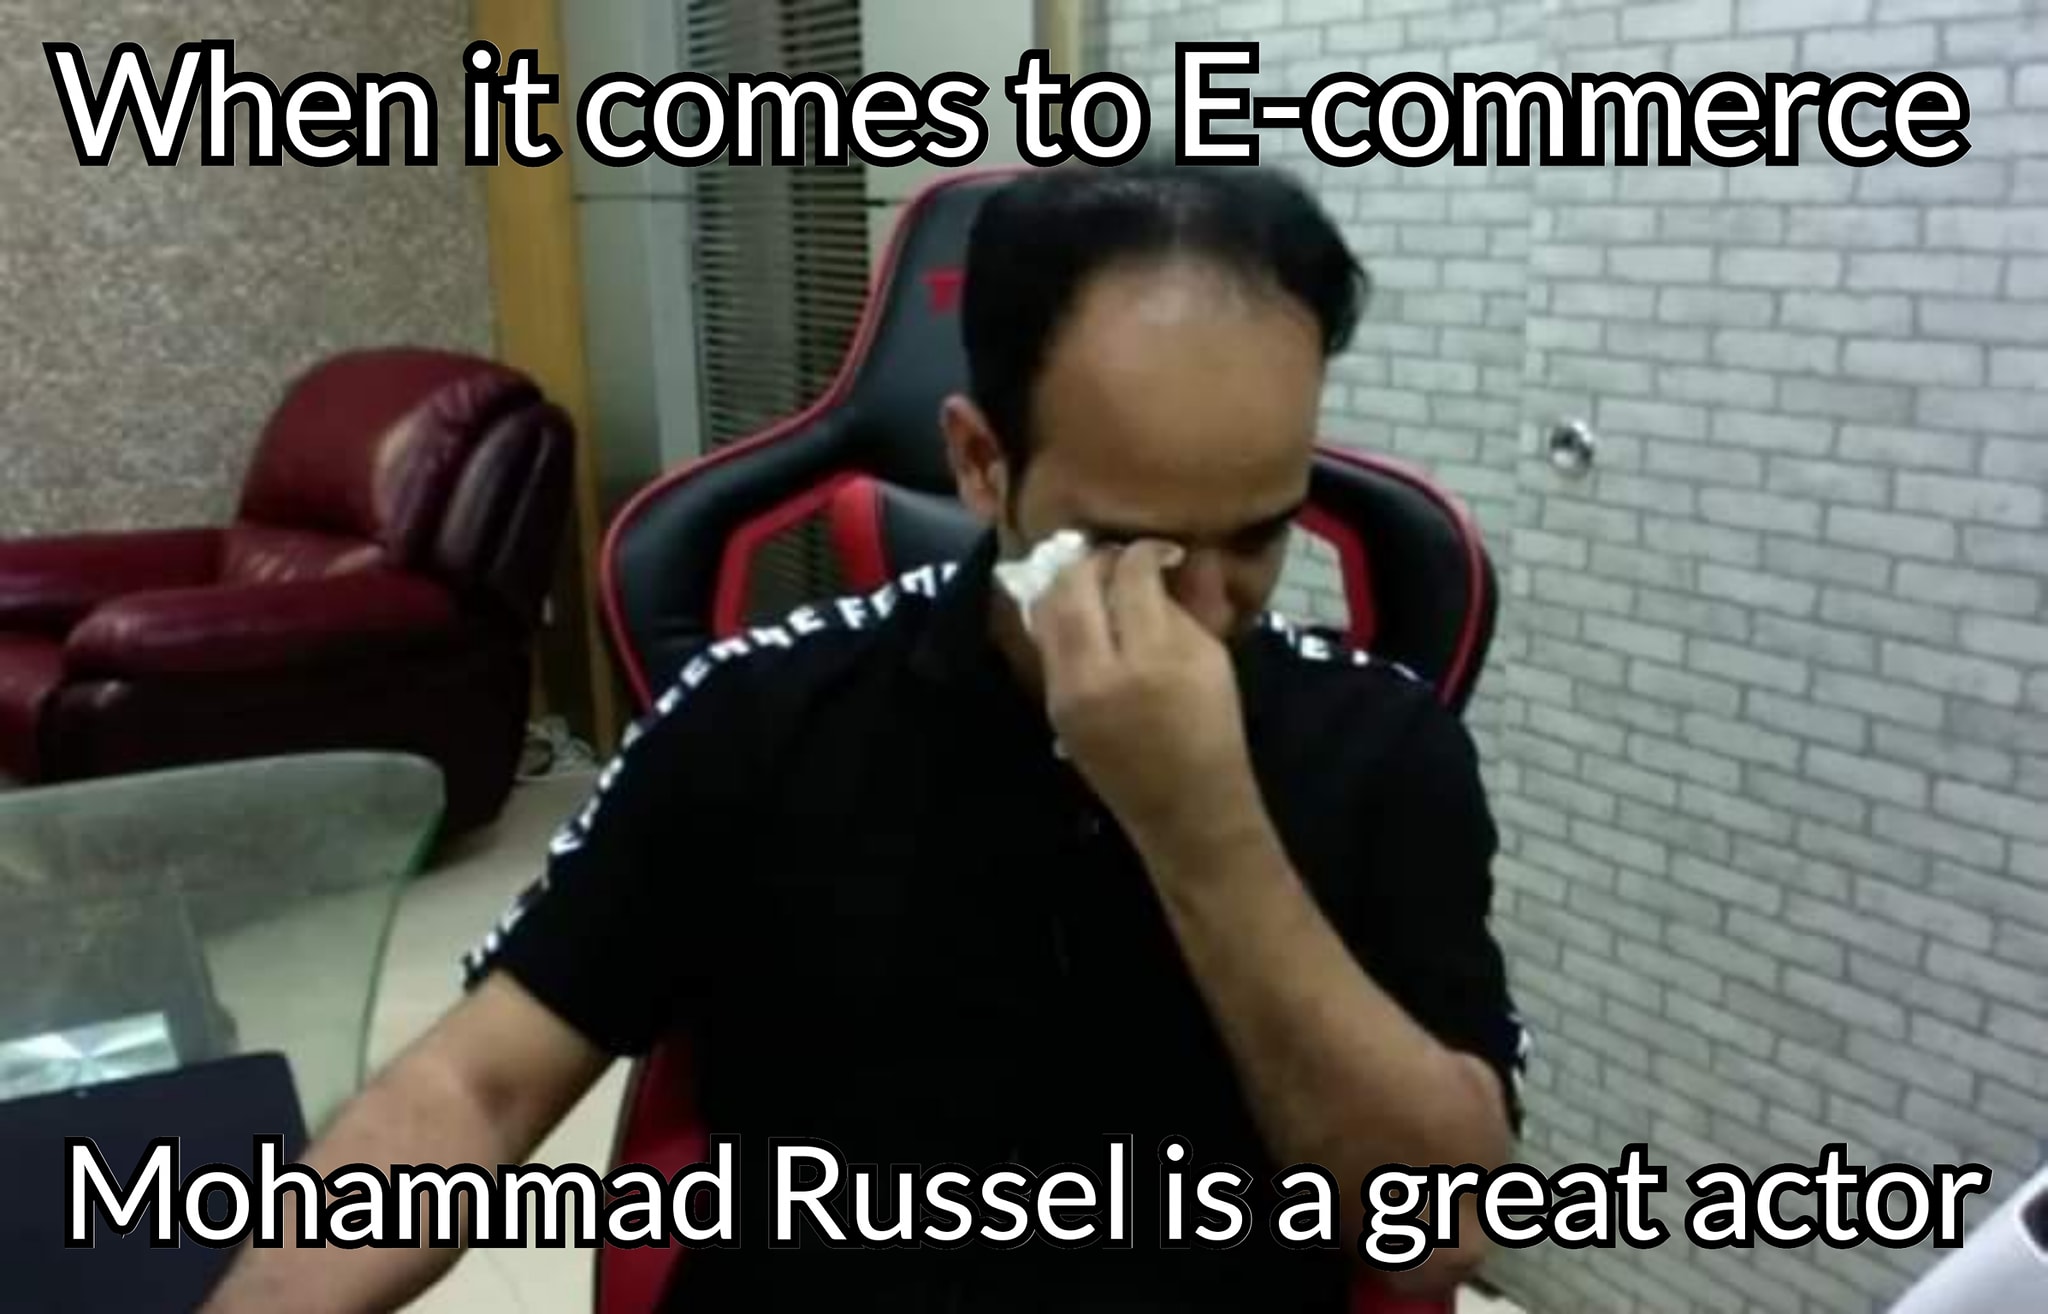
Caption: When it comes to E-commerce    Mohammad Russel is a great actor
Label: hate